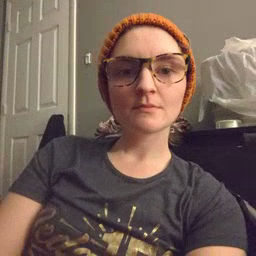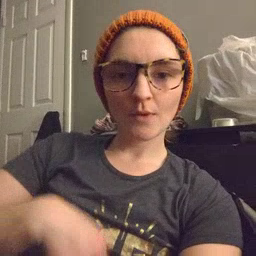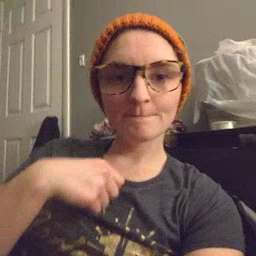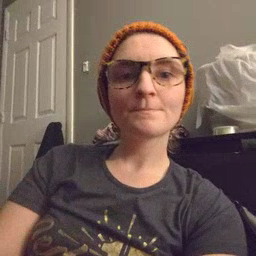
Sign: zipper